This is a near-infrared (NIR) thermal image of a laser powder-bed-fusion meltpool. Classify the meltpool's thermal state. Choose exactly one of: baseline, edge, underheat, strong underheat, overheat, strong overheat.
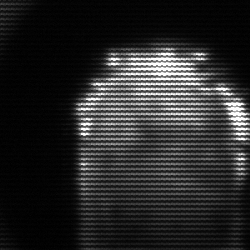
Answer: baseline